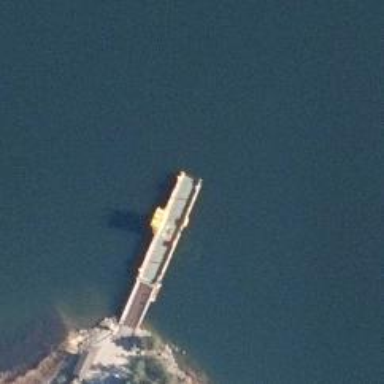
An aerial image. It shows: Tertiary ferry.